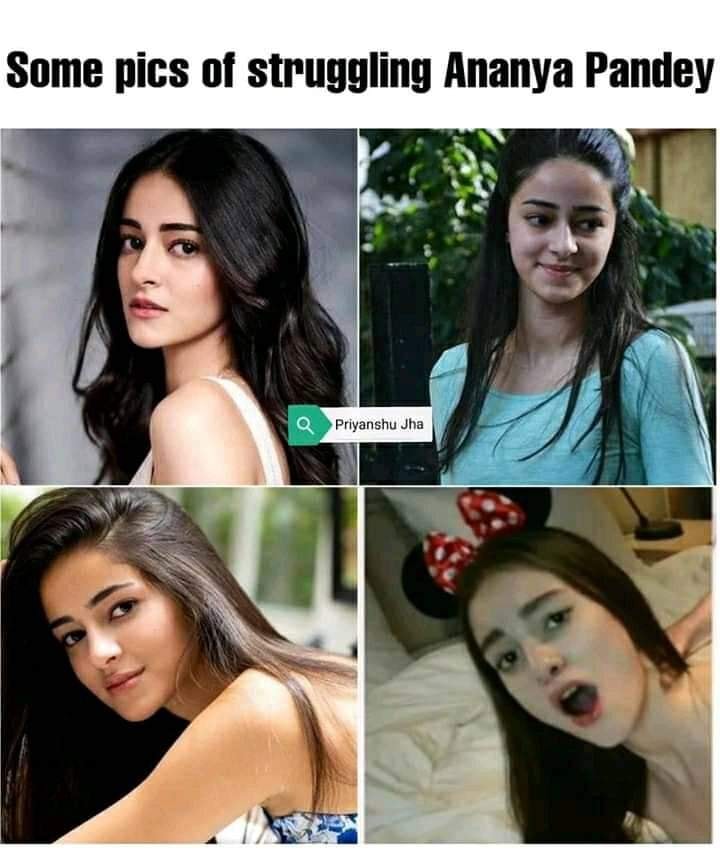
Caption: Some pics of strugling Ananya Pandey
Label: hate